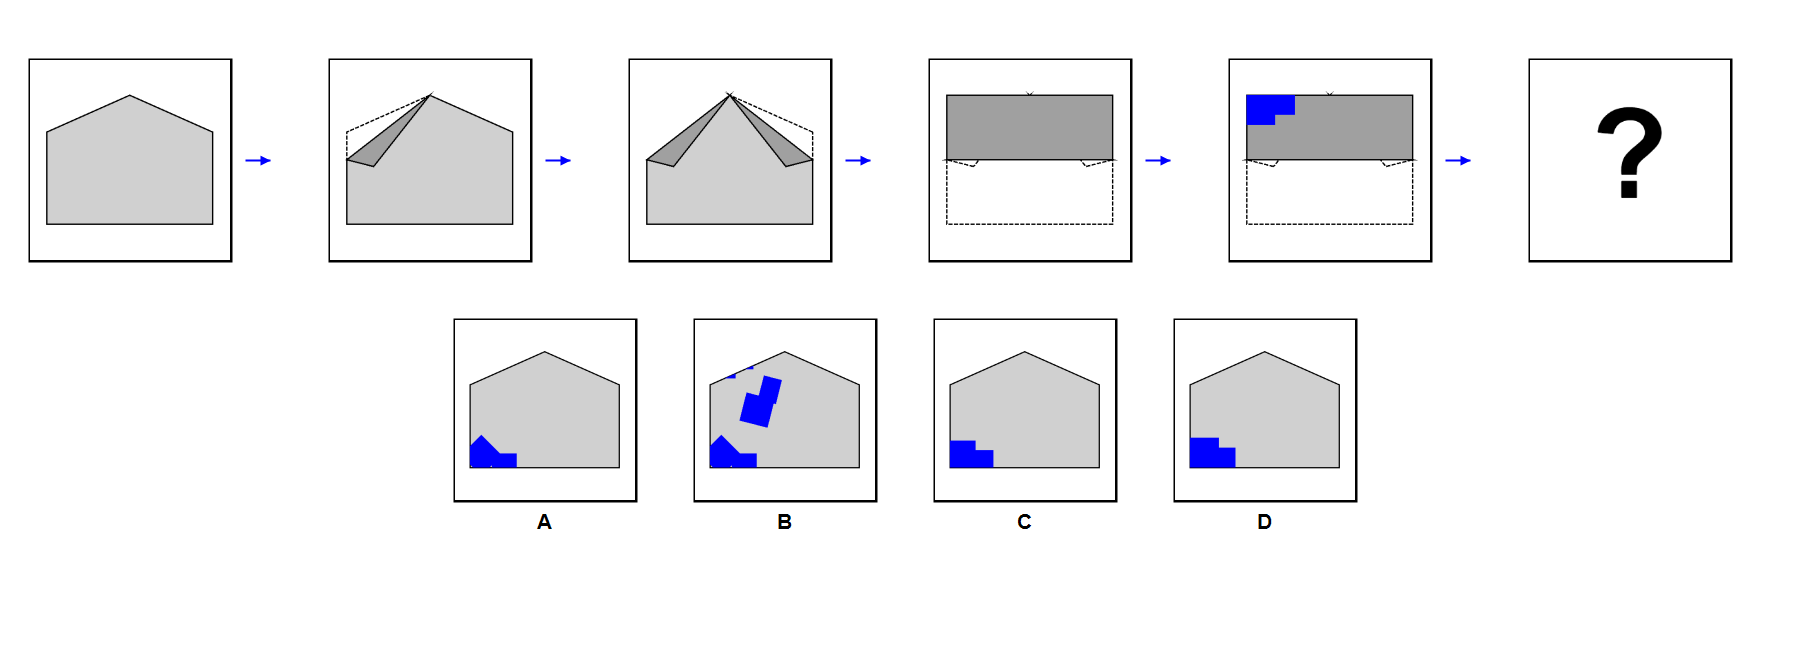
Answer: C